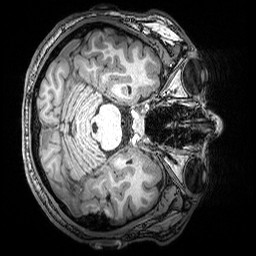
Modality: T1w
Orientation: axial
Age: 30
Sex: male
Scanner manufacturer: siemens
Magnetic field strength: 3 T
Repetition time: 2.53 s
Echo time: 0.00388 s